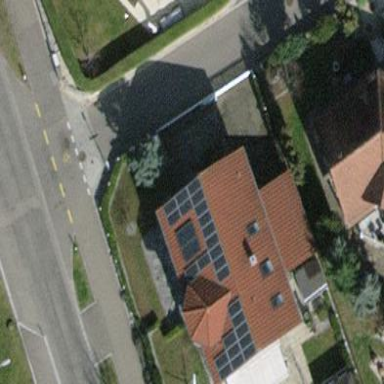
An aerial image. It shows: Detached building.